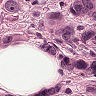
Metastatic tissue present: yes